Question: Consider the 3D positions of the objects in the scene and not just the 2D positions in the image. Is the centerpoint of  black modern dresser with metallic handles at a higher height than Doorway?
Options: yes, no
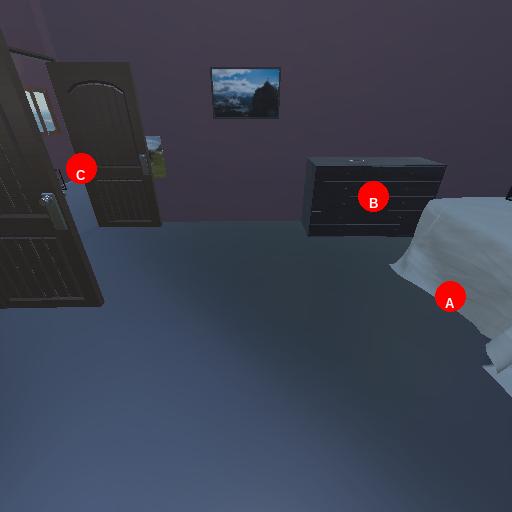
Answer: yes